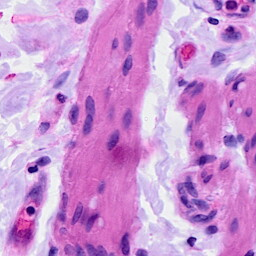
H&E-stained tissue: Ovarian